Question: I have :
- a big container : '<div id="container">' which has 'absolute' positionning- inside this container, of '<div class="txt">' which have 'absolute' positionning as well

I would like to find the coordinates of a that contains all the '<div class="txt">' elements. I have this code :
'''
minX = <PHONE>, maxX = - <PHONE>;
minY = <PHONE>, maxY = - <PHONE>;
$(".txt").each(function(index) {
minX = Math.min(minX, parseFloat($(this).css("left")));
maxX = Math.max(maxX, parseFloat($(this).css("left")));
minY = Math.min(minY, parseFloat($(this).css("top")));
maxY = Math.max(maxY, parseFloat($(this).css("top")));
});
'''
I don't think it's really correct because 'maxX' will contain the max of each element's 'left' , thus the max of the of each element. So the bouding-box contain the '<div>' which is the most on the left.
Then, in order to take this into account, I could compute
'''
maxX = Math.max(maxX, parseFloat($(this).css("left")) + parseFloat($(this).css("width")))
'''
but it begins to be dirty.
---
: It is for my project named <URL>, .
: would this fit more in codereview.SE ?
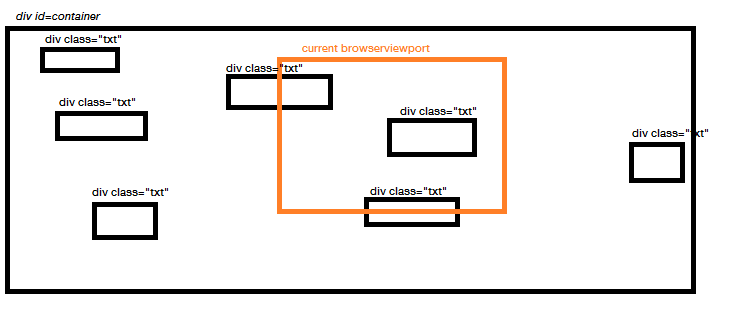
Answer: If your using jQuery, with <URL> to get the other needed values. The values are already numbers so there is no need for the parsing functions.
'''
$(".txt").each(function(index) {
var position = $(this).position();
var width = $(this).width();
var height = $(this).height();
minX = Math.min(minX, position.left));
maxX = Math.max(maxX, position.left + width);
minY = Math.min(minY, position.top);
maxY = Math.max(maxY, position.top + height);
});
'''
You could also consider using vanilla JavaScript, <URL> a link that could help you port your codebase.
In case IE < 9 compatibility is not needed:
'''
var textElements = document.getElementsByClassName('txt');
for(var i = 0; i < textElements.length; ++i){
minX = Math.min(minX, textElements[i].offsetLeft);
maxX = Math.max(maxX, textElements[i].offsetLeft + textElements[i].offsetWidth);
minY = Math.min(minY, textElements[i].offsetTop);
maxY = Math.max(maxY, textElements[i].offsetTop + textElements[i].offsetHeight);
}
'''